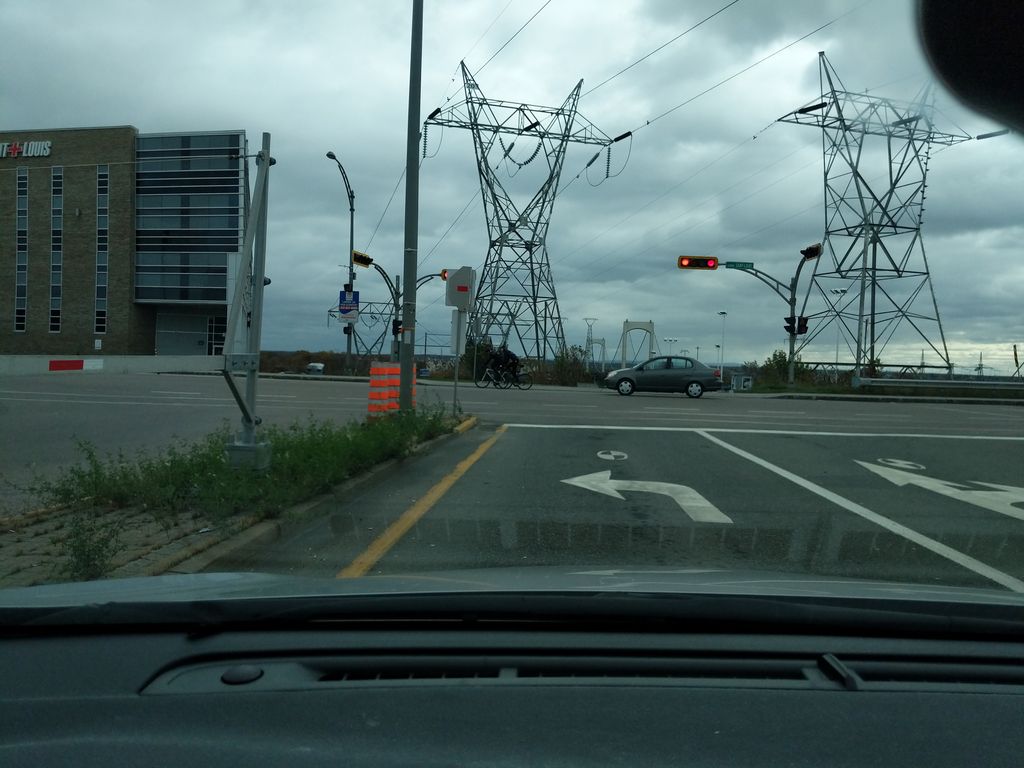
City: quebec_city